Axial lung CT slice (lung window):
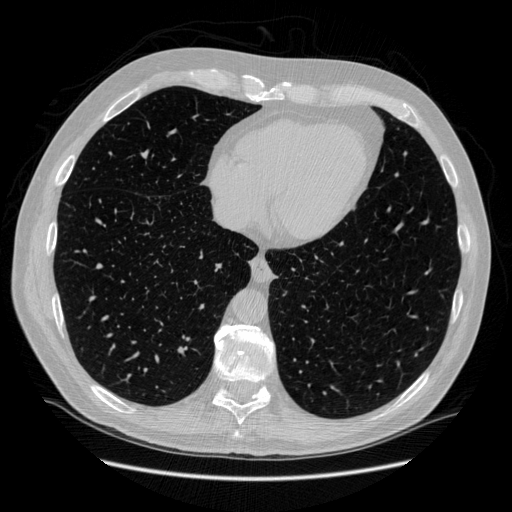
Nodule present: no